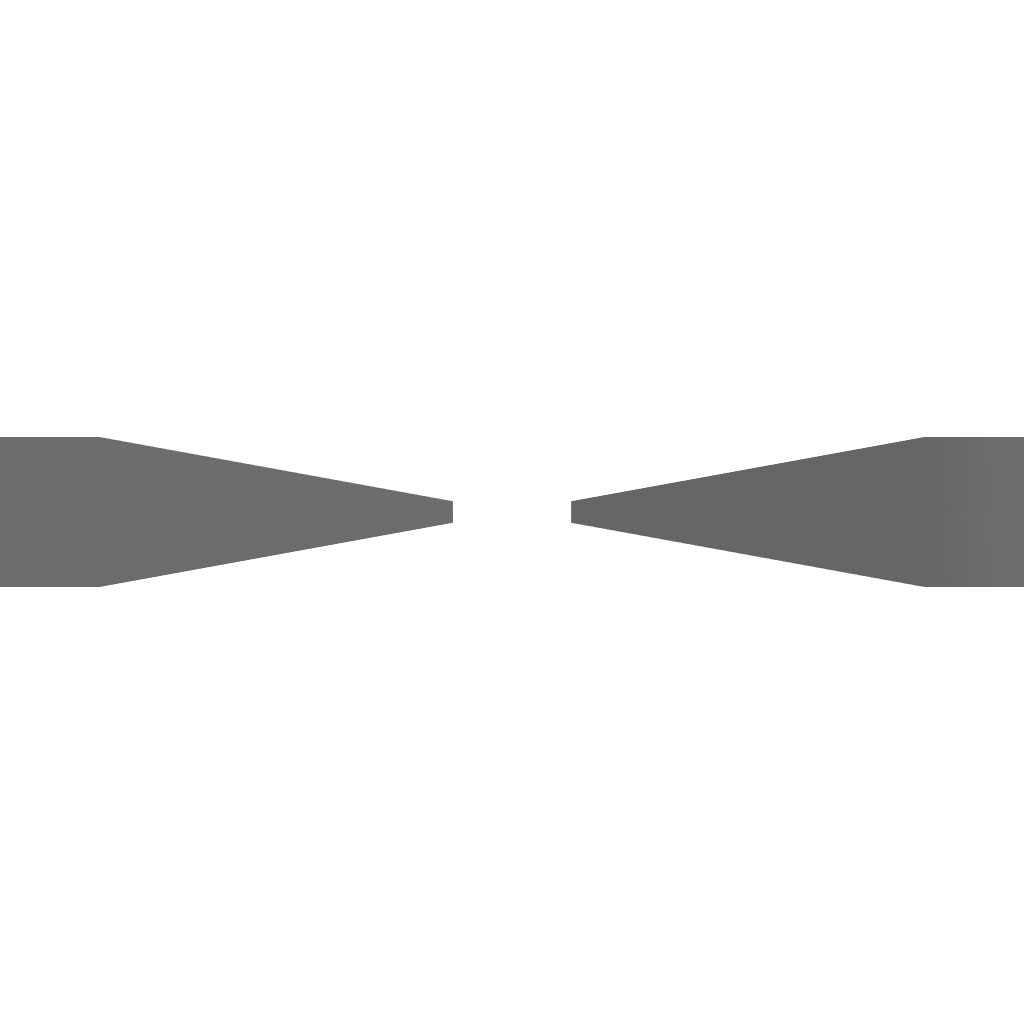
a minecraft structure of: luxurious-villa bad low quality